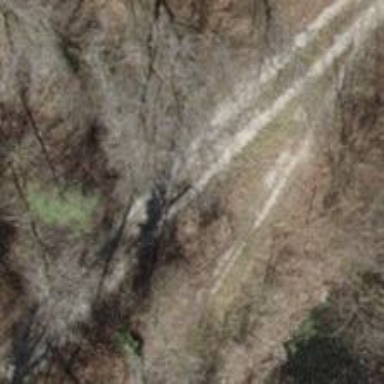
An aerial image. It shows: Compacted track road with grade3 tracktype.